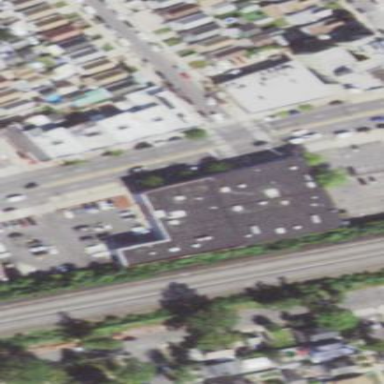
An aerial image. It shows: Building used as car repair shop.